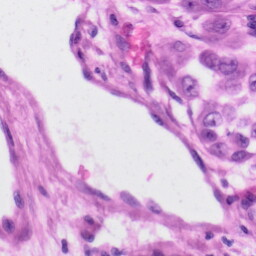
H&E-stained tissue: Skin